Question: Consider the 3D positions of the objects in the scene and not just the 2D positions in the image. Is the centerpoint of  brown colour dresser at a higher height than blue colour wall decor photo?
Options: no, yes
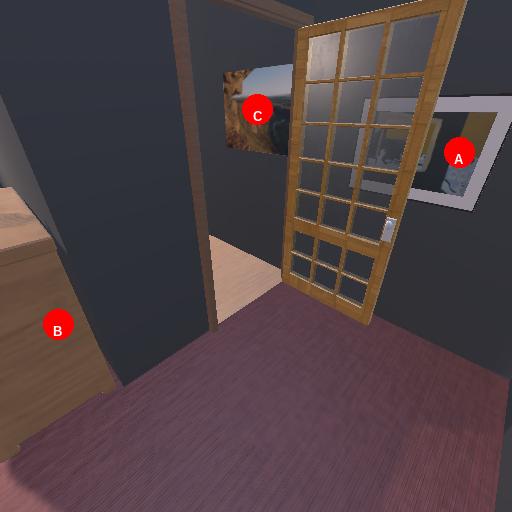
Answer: no